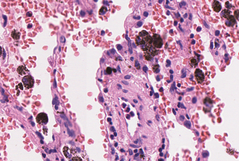
Tumor epithelial tissue: no
Tumor-associated stroma tissue: no
Normal tissue: yes